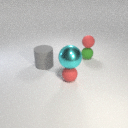
small red rubber sphere to the right of large cyan metal sphere